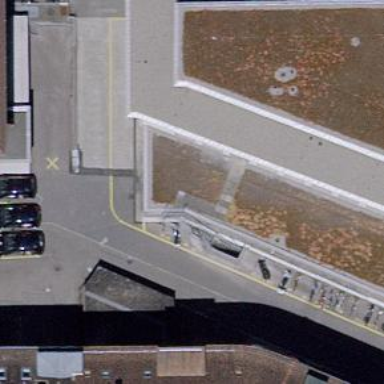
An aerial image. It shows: Bicycle parking area with floor facility.